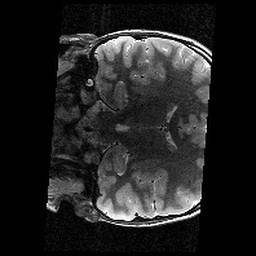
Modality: T2w
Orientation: coronal
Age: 11
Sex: male
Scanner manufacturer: siemens
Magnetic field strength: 3 T
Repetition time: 9.23 s
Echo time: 0.067 s